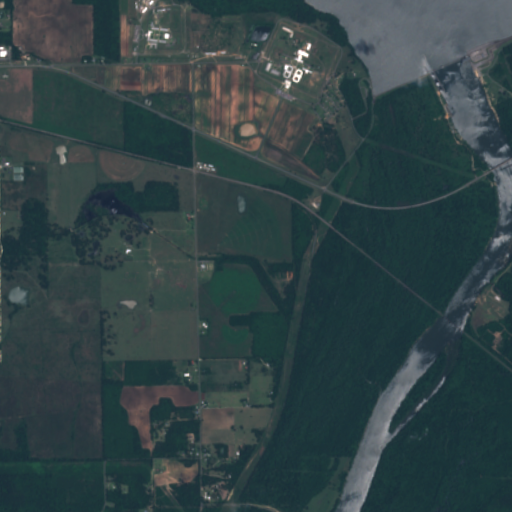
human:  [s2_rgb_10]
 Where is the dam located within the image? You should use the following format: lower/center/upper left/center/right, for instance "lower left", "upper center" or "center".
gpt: The dam is located in the upper right of the image.
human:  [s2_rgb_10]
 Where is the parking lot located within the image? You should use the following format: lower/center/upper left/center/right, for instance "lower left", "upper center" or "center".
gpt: The parking lot is located in the upper right of the image.
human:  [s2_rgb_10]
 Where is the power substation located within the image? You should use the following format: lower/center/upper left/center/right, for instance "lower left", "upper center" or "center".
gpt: The power substation is located in the upper right of the image.
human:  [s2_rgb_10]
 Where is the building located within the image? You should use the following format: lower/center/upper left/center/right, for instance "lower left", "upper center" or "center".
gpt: The building is located in the upper right of the image.
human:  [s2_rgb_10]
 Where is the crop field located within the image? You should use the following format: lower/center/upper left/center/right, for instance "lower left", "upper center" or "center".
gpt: There is no crop field in the image.